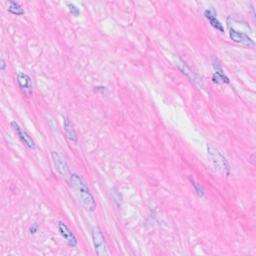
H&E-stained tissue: Breast